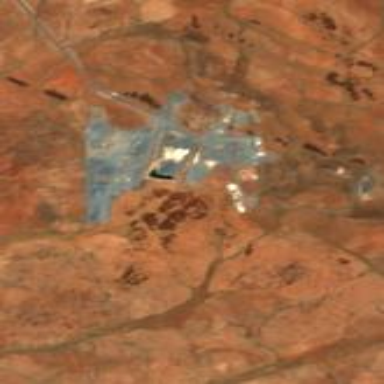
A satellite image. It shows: Quarry area.